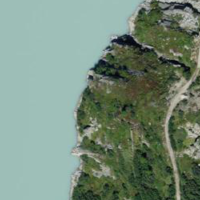
EUNIS habitat code: 14
Species observed at this site:
Parnassius apollo
Alnus alnobetula